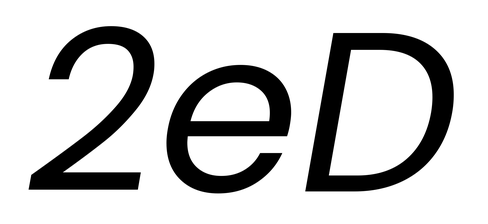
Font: Poppins-Italic